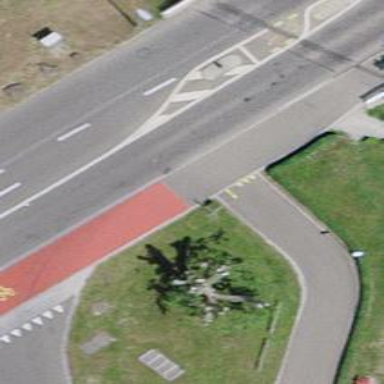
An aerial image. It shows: Asphalt cycleway.